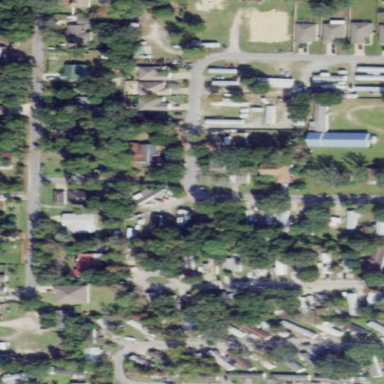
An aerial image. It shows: Residential area known as trailer park.